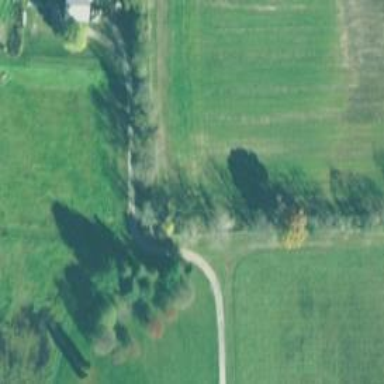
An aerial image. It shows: Driveway.